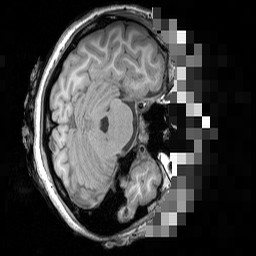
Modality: T1w
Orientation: axial
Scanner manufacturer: siemens
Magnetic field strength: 3 T
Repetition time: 1.5 s
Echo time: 0.00291 s